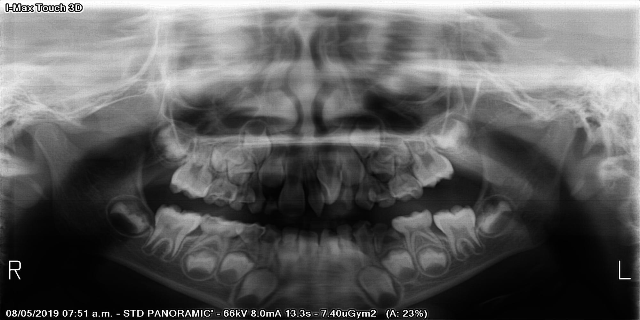
adult